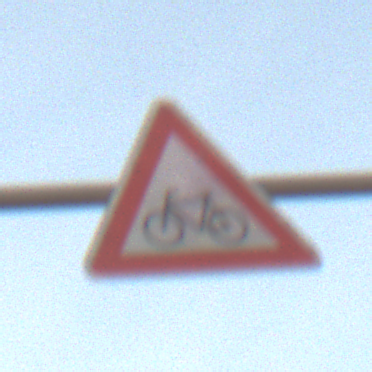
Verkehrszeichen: RadverkehrRechts
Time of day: SunriseSunset
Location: Outdoor (Nature)
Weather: PartlyCloudy
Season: NotSpecified
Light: Natural